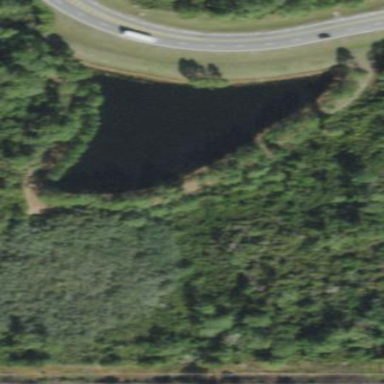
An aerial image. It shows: Reservoir of natural water.